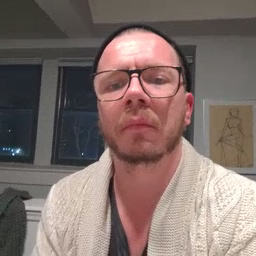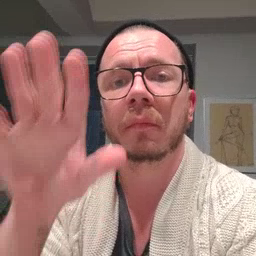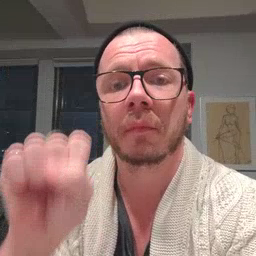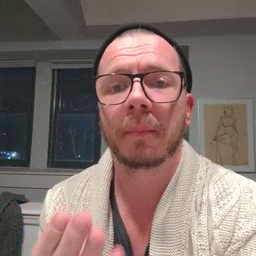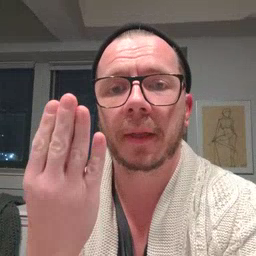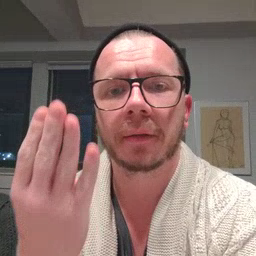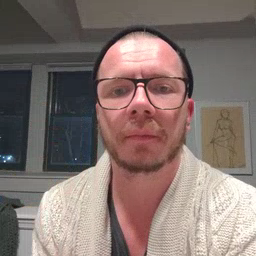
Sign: mitten